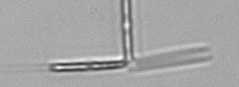
Label: Thalassionema